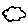
Label: cloud